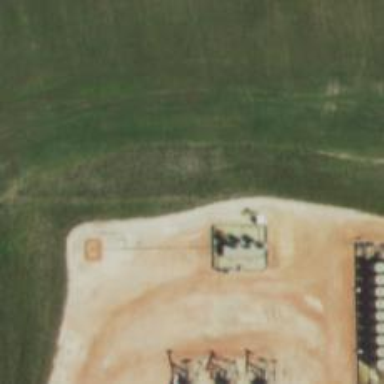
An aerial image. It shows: Storage tank with man-made structure.